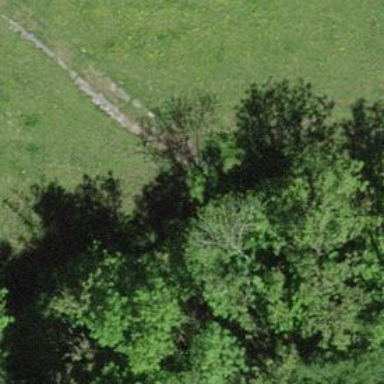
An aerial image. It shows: Unpaved path with grade1 track type.